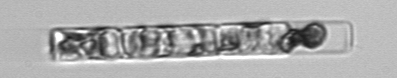
Label: Guinardia_delicatula_TAG_internal_parasite